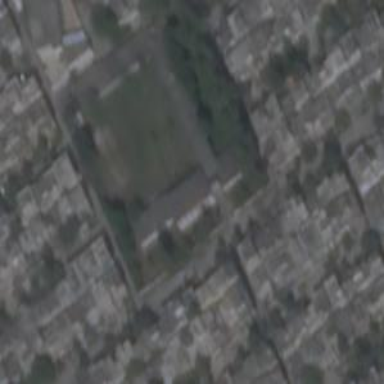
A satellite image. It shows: School.